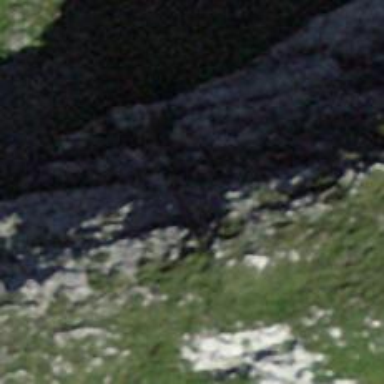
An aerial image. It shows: Natural cliff.